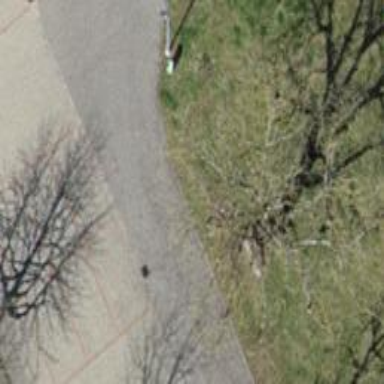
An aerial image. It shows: Bench.